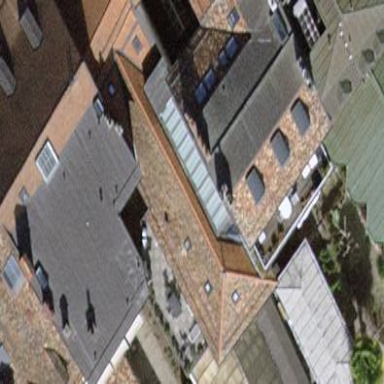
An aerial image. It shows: Building with gabled roof covered in roof tiles. The roof orientation is across the building.